Question: All post titles in the post management page in admin are same as first in the page.
Though upon clicking it leads to the correct post to edit, and the blog runs fine.
Seems like a small bug. I doubt updating jetpack has caused this since that's the only change I did in the last few days.
Noticed the first post title of every page in post mngmnt admin is repeated.
Please help.

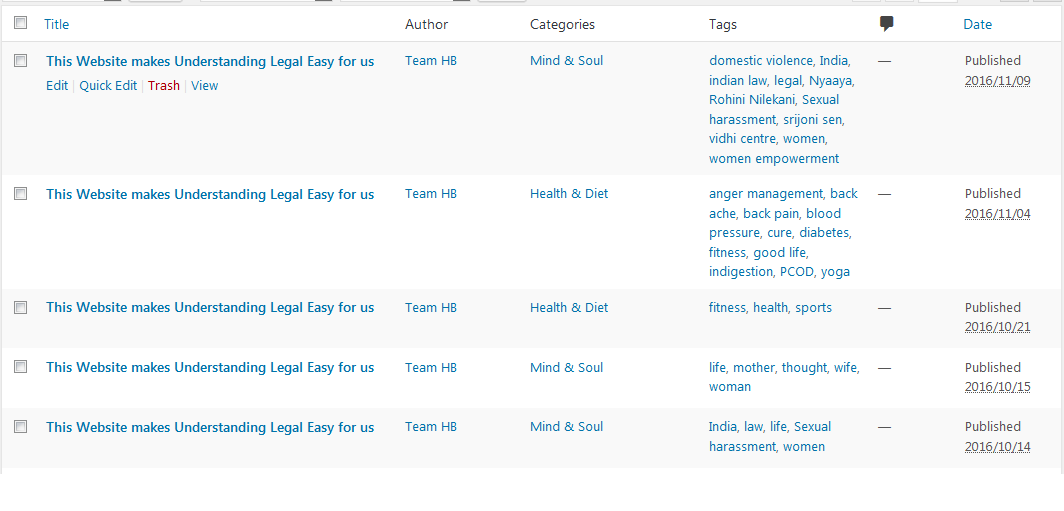
Answer: Re-installing the same version again helped. All okay.
Thanks to all who cared.